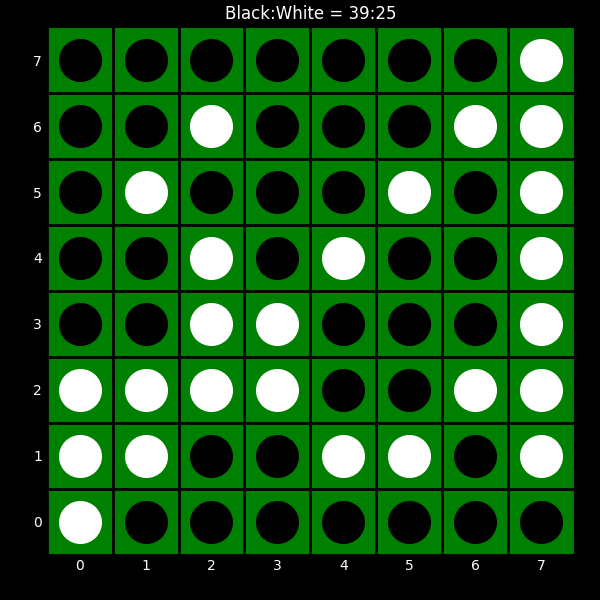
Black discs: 39
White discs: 25